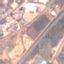
Land use / land cover class: Highway